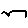
Label: bird